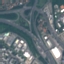
Land use / land cover: Highway